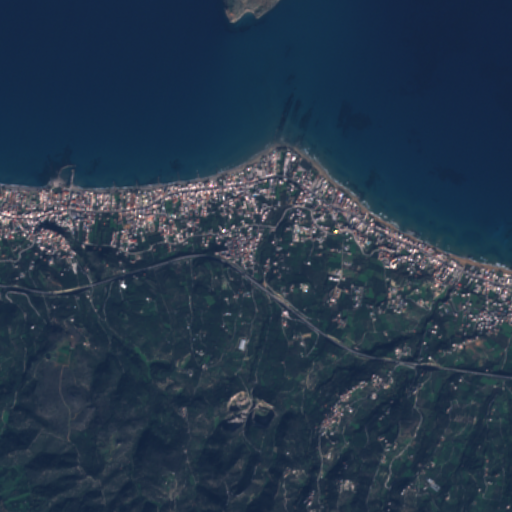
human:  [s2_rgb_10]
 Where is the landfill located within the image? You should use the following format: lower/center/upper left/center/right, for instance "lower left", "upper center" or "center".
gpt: The landfill is located in the center right of the image.
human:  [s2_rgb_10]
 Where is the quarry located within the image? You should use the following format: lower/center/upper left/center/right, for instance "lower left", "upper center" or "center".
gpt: The quarry is located in the lower center of the image.
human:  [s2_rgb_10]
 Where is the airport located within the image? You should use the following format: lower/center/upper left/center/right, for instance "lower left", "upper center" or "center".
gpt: There is no airport in the image.